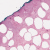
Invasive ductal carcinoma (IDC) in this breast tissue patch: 0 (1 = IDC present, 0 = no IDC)